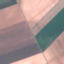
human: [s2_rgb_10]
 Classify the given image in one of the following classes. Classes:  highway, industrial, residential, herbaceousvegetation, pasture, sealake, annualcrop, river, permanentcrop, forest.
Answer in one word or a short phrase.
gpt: AnnualCrop